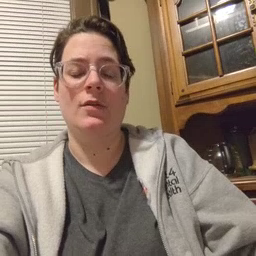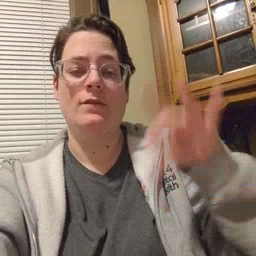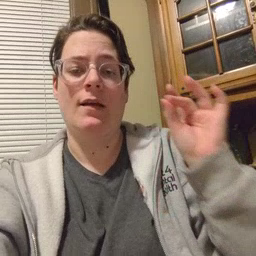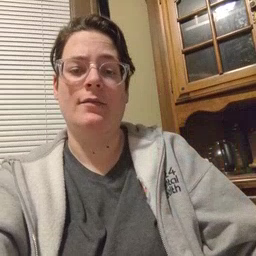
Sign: find